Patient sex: M
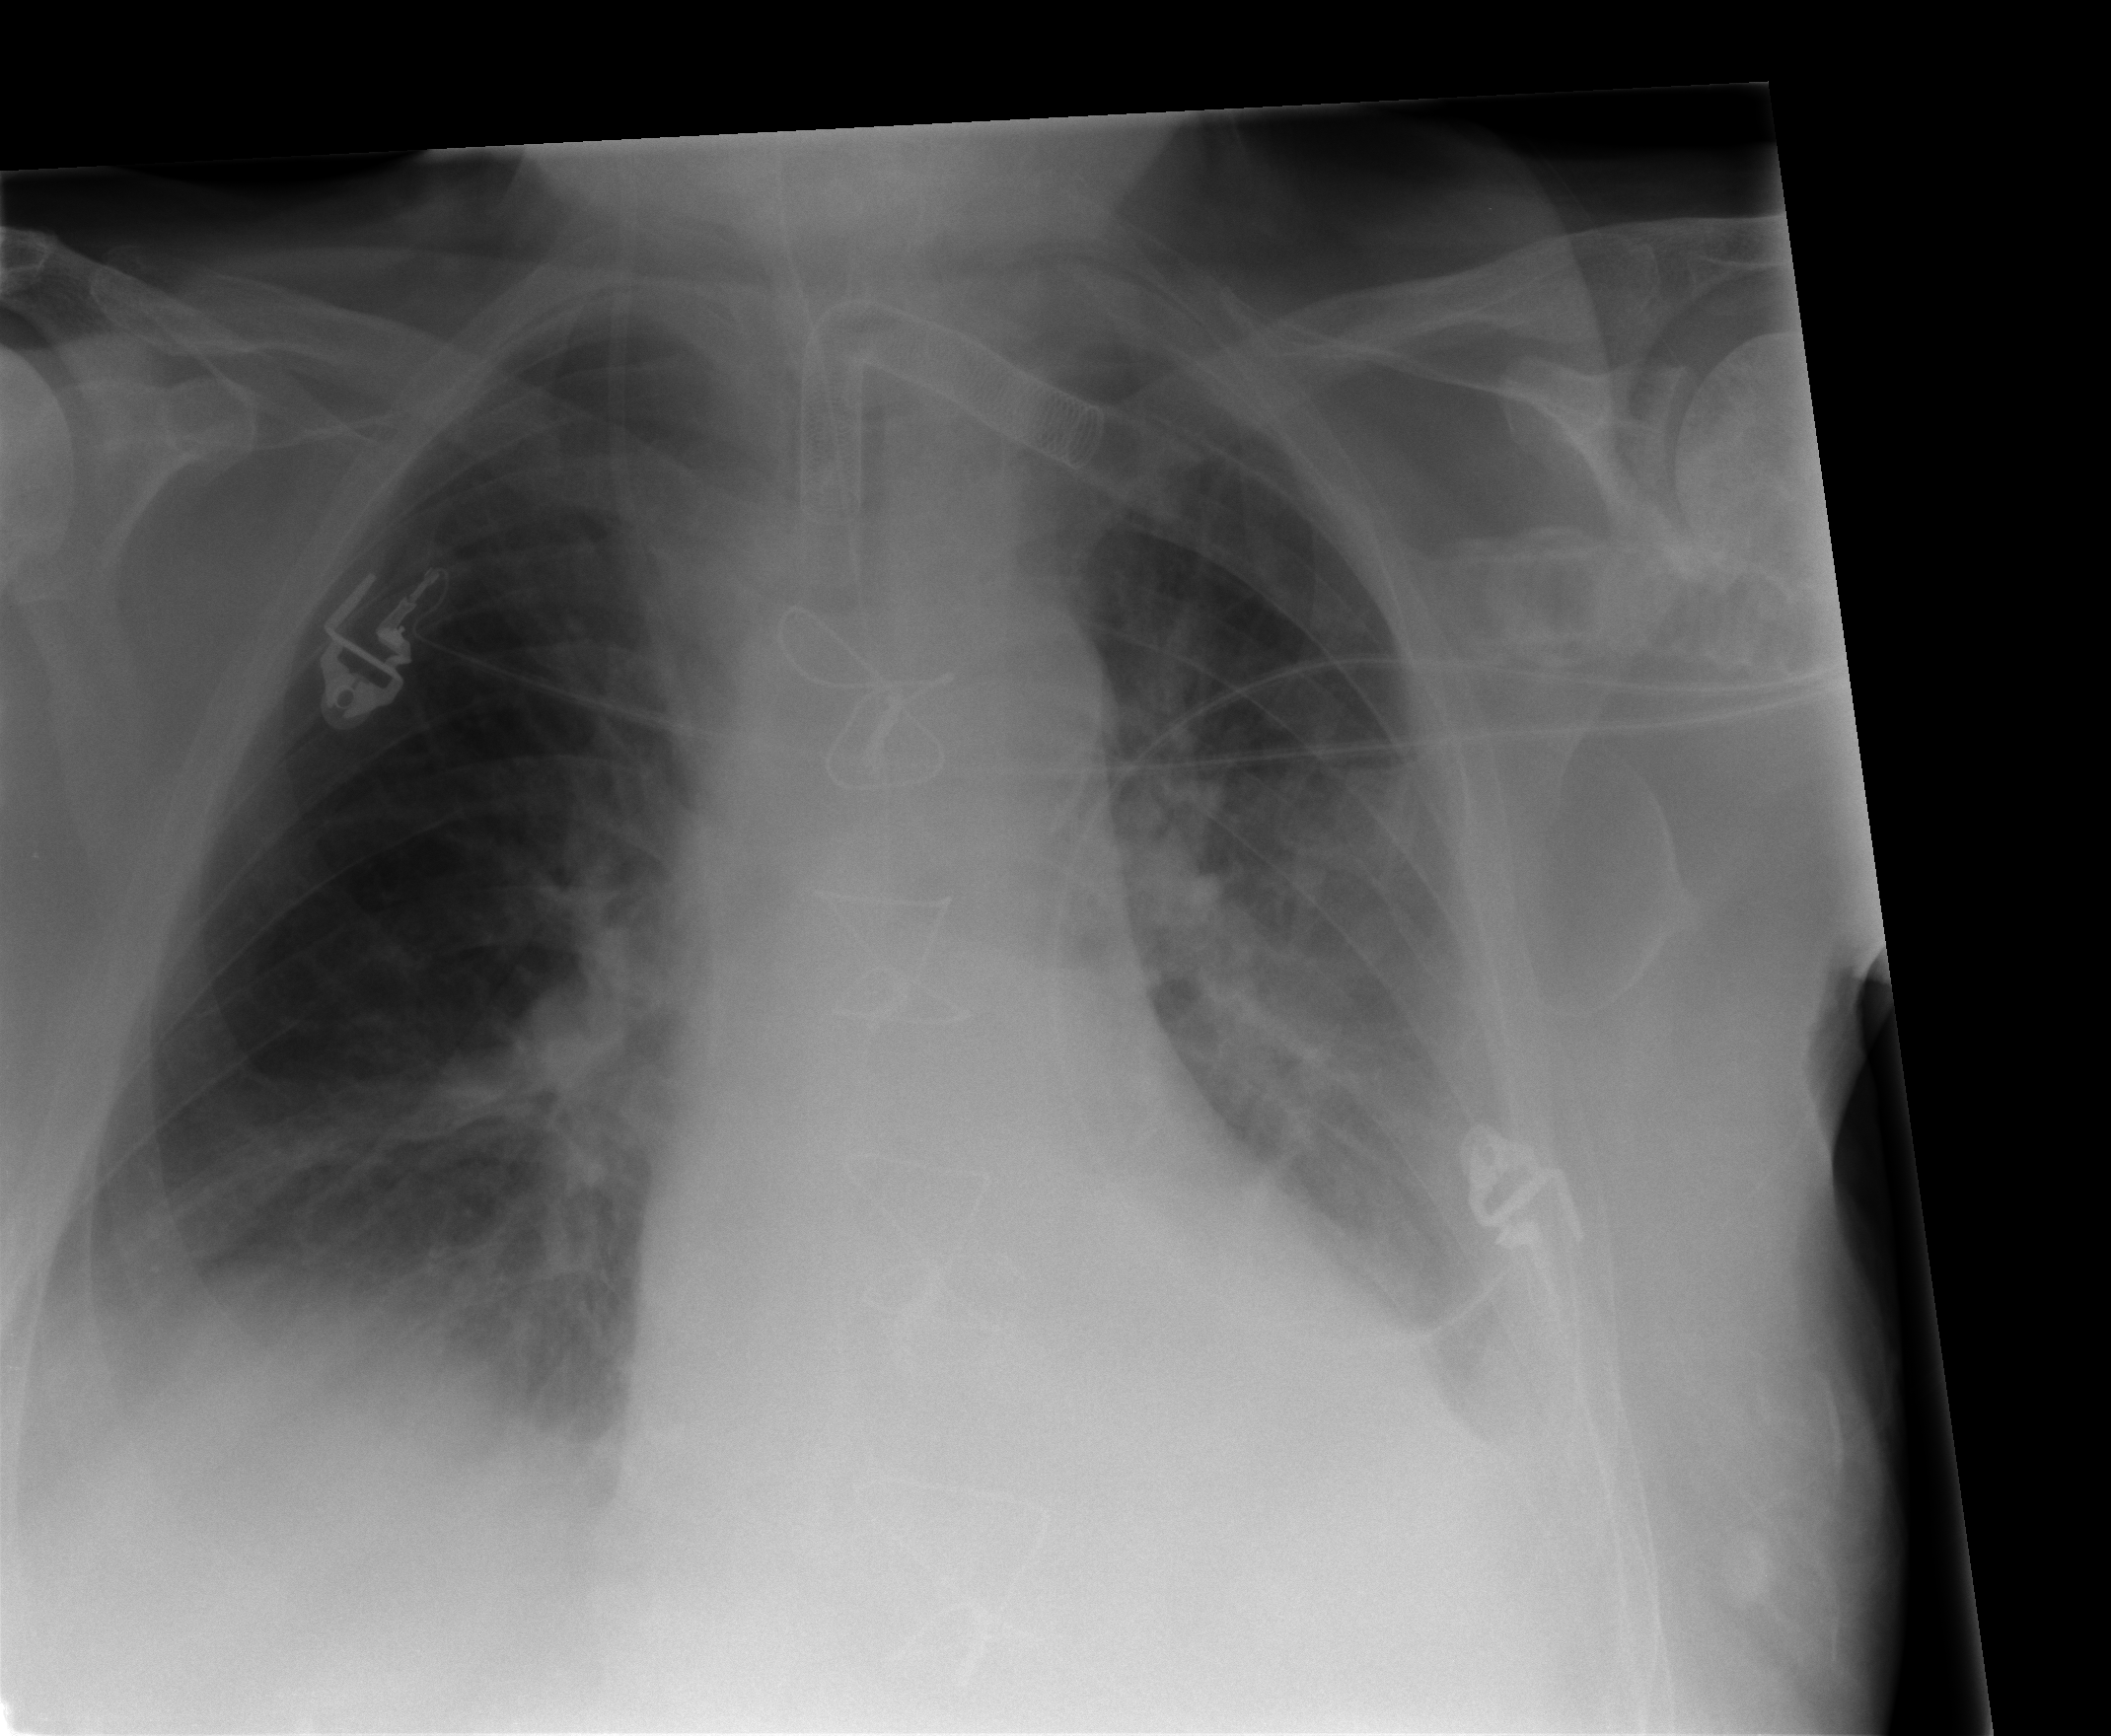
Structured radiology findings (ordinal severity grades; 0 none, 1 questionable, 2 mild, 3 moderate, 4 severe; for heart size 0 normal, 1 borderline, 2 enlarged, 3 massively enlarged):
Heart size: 2
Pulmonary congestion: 1
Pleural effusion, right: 1
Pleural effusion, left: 2
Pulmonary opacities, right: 0
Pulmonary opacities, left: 2
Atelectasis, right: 2
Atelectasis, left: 2